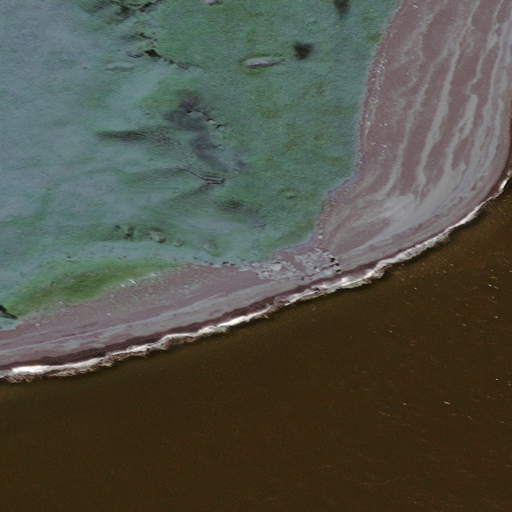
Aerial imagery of cape in Alaska named Otter Point containing only unknown